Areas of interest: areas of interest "Home Furnishing and Building Materials Market"
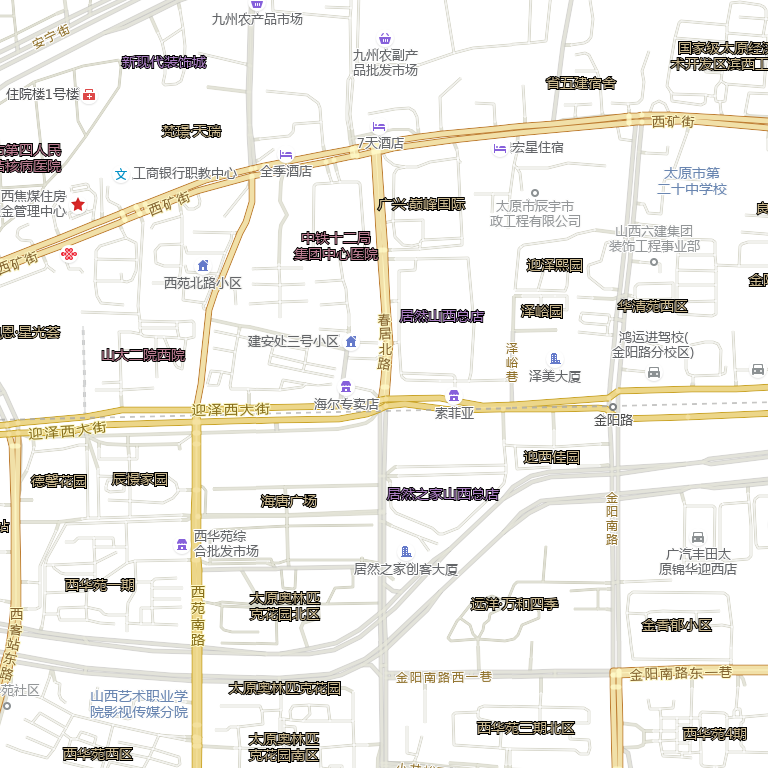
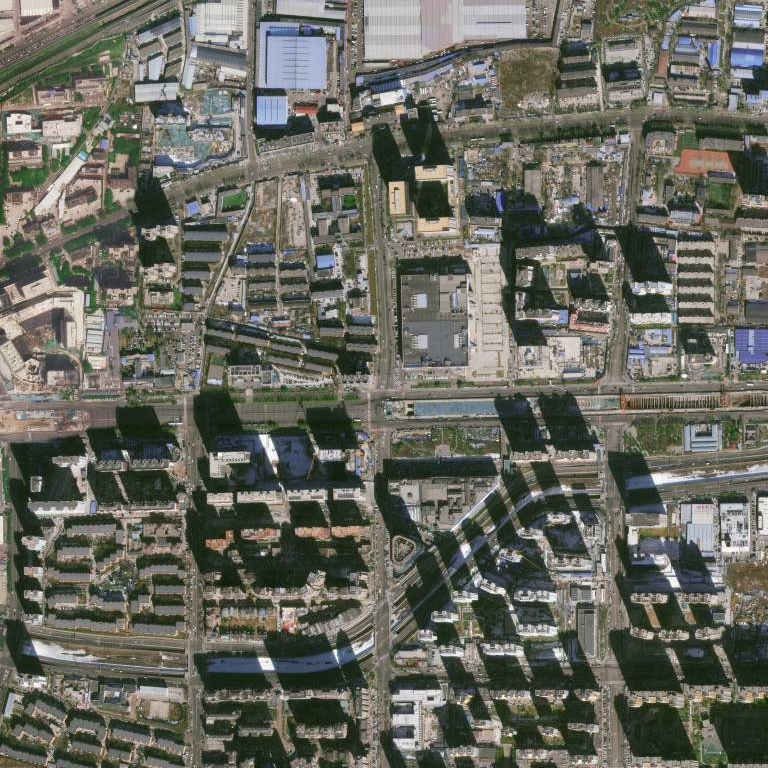